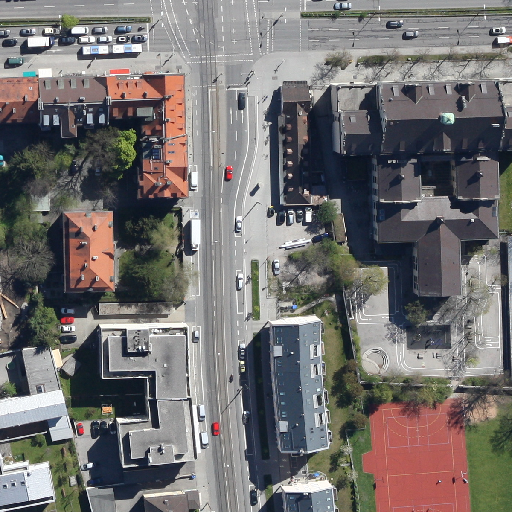
Referring expression: light-duty vehicle driving on the road